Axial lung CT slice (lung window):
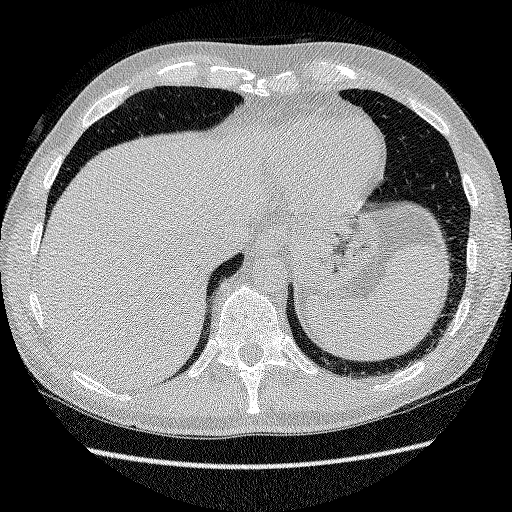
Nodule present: no